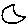
Label: moon